Interaction volume radius: 10 \u00c5
Interaction volume height: 15 \u00c5
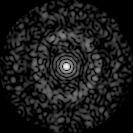
Disorder parameter: 0.8208